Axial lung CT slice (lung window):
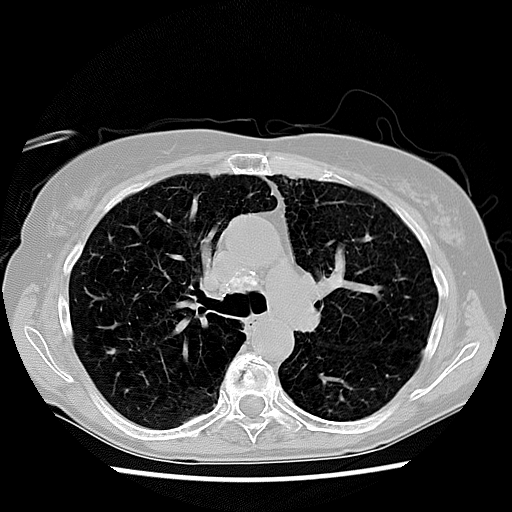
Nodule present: no